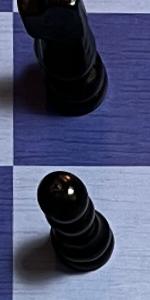
Label: Pawn_Black